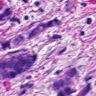
Metastatic tissue present: yes